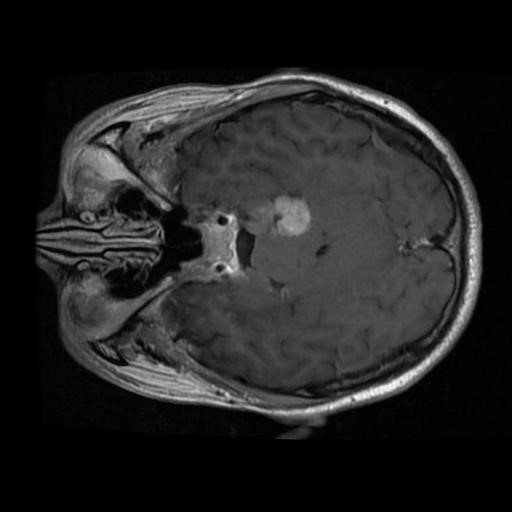
Label: brain_menin